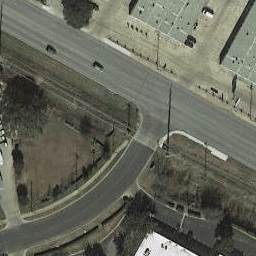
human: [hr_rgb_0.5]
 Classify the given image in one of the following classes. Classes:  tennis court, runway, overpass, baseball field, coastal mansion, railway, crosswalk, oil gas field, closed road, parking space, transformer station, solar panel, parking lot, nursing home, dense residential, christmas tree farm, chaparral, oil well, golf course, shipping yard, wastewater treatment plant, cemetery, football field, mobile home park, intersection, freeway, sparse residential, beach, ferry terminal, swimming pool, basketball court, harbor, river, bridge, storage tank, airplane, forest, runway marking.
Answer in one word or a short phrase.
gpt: intersection